Field crop: maize
Growth stage: 2
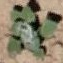
Species: chenopodium